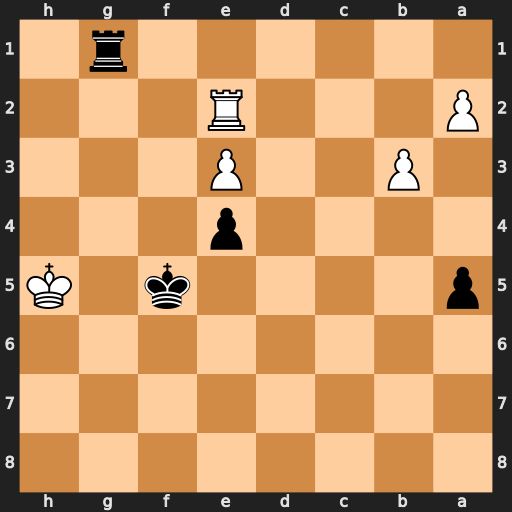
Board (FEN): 8/8/8/p4k1K/4p3/1P2P3/P3R3/6r1
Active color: b
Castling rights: -
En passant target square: -
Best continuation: Rh1+ Rh2 Rxh2#